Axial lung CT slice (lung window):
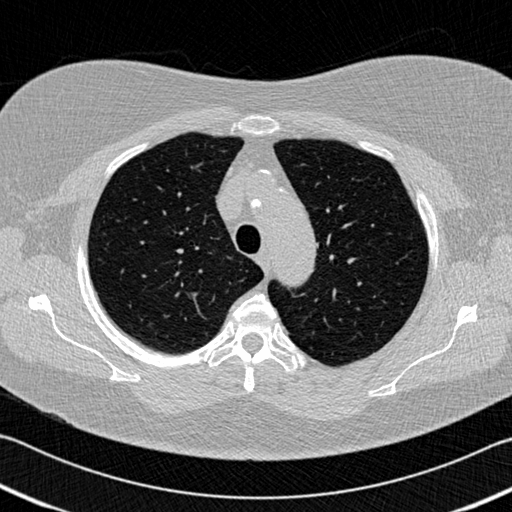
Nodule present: no